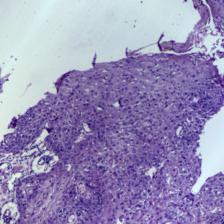
Diagnosis: OSCC